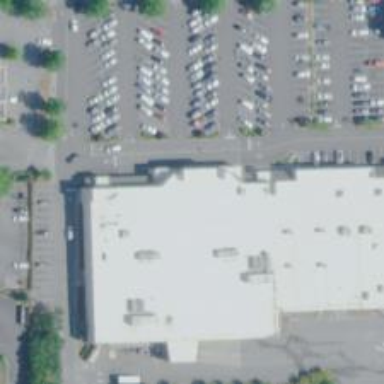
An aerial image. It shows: Supermarket.